Question: I'm learning XML and I'm running into the following problem: I have an attribute in my XML file which can have a color as content (e.g. '<color>red</color>'), but I don't know how to use it.
My XML:
'''
<?xml version="1.0" encoding="UTF-8"?>
<cars>
<car year="2002" manufacturer="Jet" model="Sardine Can 1.6L">
<meter>95664</meter>
<color>silver</color>
<price>099900</price>
<dealersecurity buyback="no"/>
</car>
<car year="2004" manufacturer="Jet" model="Sardine Can 2.0">
<meter>81283</meter>
<color>red</color>
<price>129900</price>
<dealersecurity buyback="no"/>
</car>
<car year="2007" manufacturer="Jet" model="Sardine Can 2.0">
<meter>49741</meter>
<color>black</color>
<price>169999</price>
<dealersecurity buyback="yes"/>
</car>
</cars>
'''
My XSL:
'''
<?xml version="1.0" encoding="UTF-8"?>
<xsl:stylesheet
xmlns:xsl="http://www.w3.org/1999/XSL/Transform"
xmlns="http://www.w3.org/1999/xhtml"
version="1.0">
<xsl:output method="xml"/>
<xsl:template match="/cars">
<html>
<head><title>Second Hand Sardine Cans</title>
<link rel="stylesheet" type="text/css" href="style.css"/></head>
<body>
<h1>Second Hand Sardine Cans</h1>
<table border="1"><th>Make</th><th>Model</th><th>Year</th><th>KMs</th><th>Color</th><th>Price</th><th>Warranty</th><xsl:apply-templates/></table>
</body>
</html>
</xsl:template>
<xsl:template match="cars/car">
<tr><xsl:for-each select="cars/car"/>
<td><xsl:value-of select="@manufacturer" /></td>
<td><xsl:value-of select="@model" /></td>
<td><xsl:value-of select="@year" /></td>
<td><xsl:value-of select="meter" /></td>
<xsl:apply-templates/></tr>
</xsl:template>
<xsl:template match="meter"/>
<xsl:template match="color">
<td><xsl:apply-templates /></td>
</xsl:template>
<xsl:template match="price">
<td><xsl:apply-templates /></td>
</xsl:template>
</xsl:stylesheet>
'''
What I have until now:

But instead of it saying "Red" or "Black", I want that cell to fill with that exact color.
Thanks!
Edit: I fixed it with the help of Dimitre's answer. I added '<td bgcolor="{color}"><xsl:value-of select="color" /></td>' below '<td><xsl:value-of select="meter" /></td>'
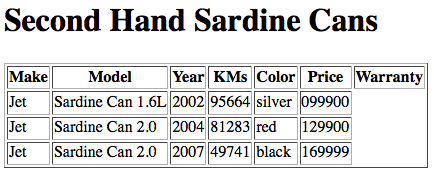
Answer: :
'''
<tr>
'''
:
'''
<tr bgcolor="{color}">
'''
'color':
'''
<td bgcolor="{.}">
'''